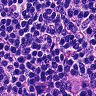
Metastatic tissue present: no